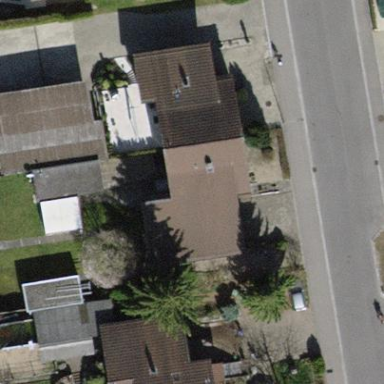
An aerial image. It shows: Building with tile roof.